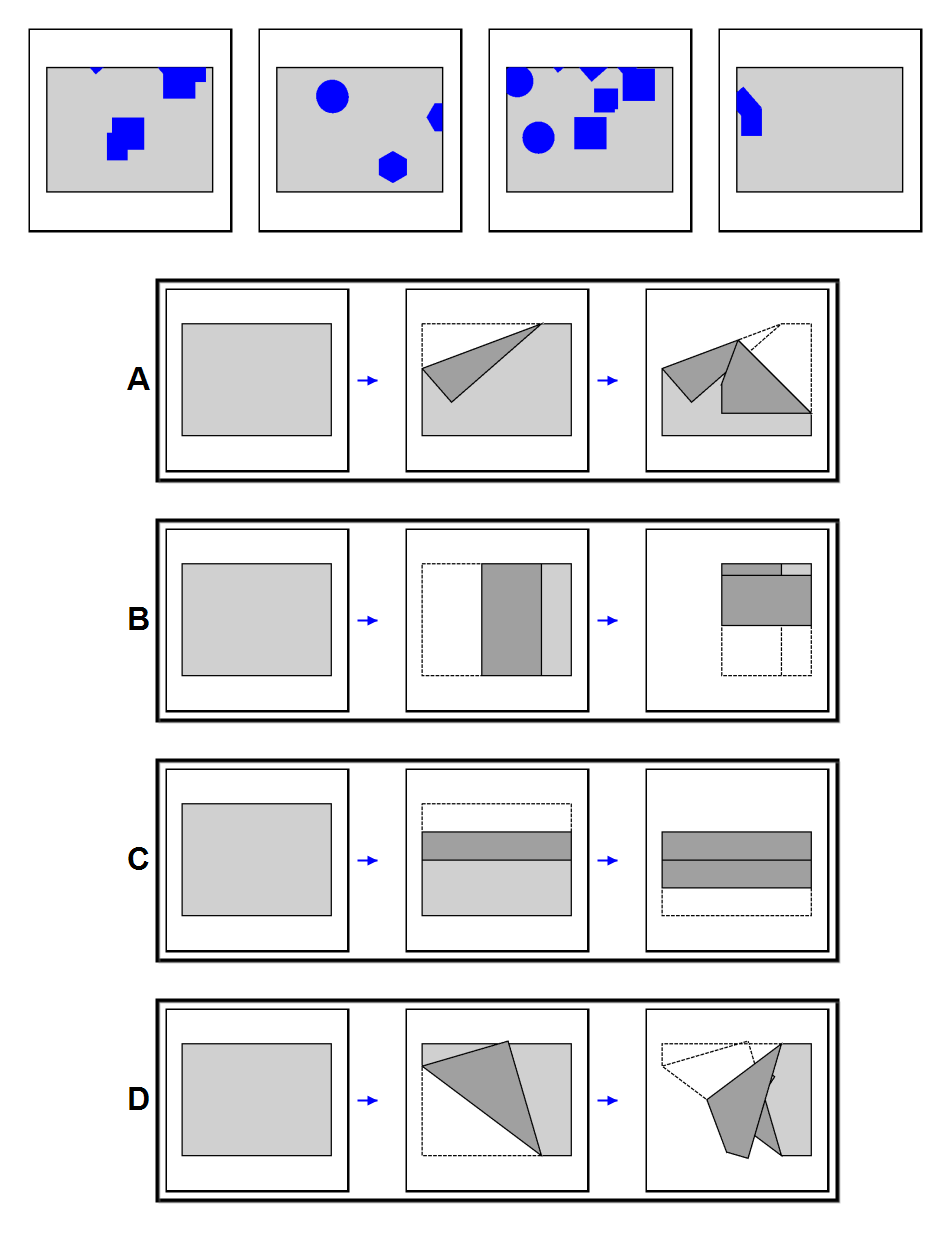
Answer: A